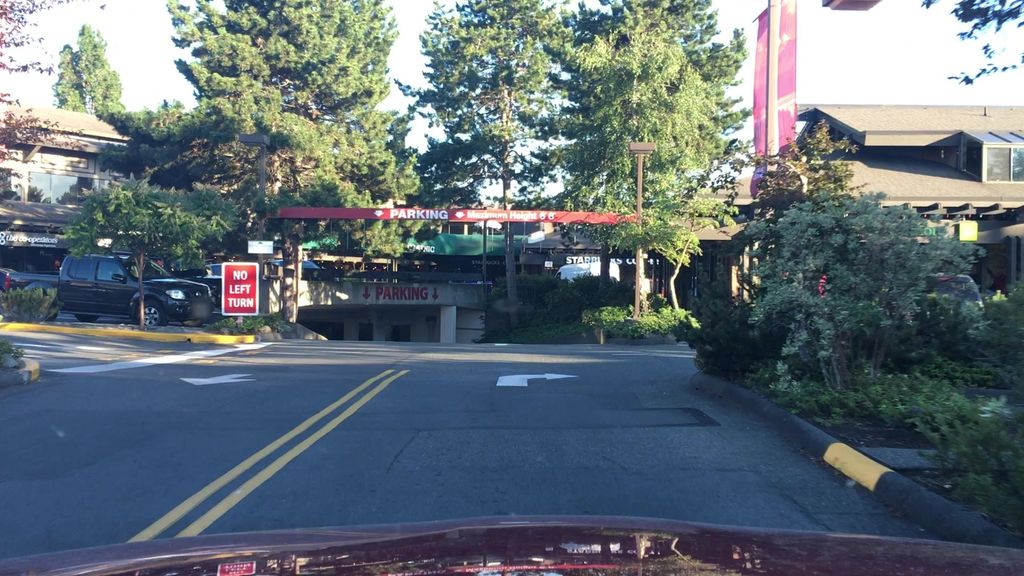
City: victoria